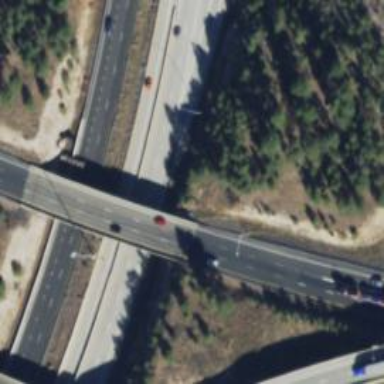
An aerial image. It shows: Motorway junction.